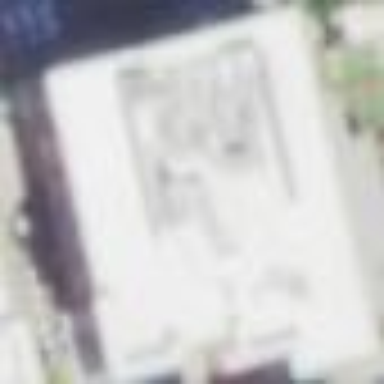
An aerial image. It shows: Retail building.